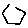
Label: hexagon